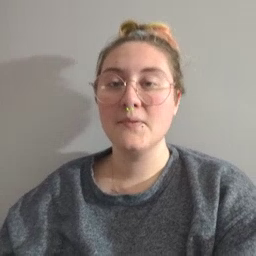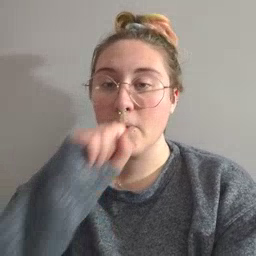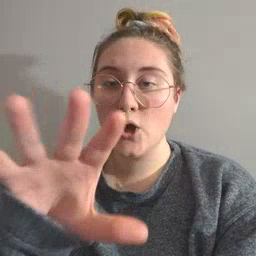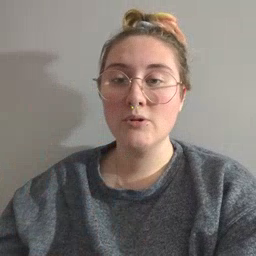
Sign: blow